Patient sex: M
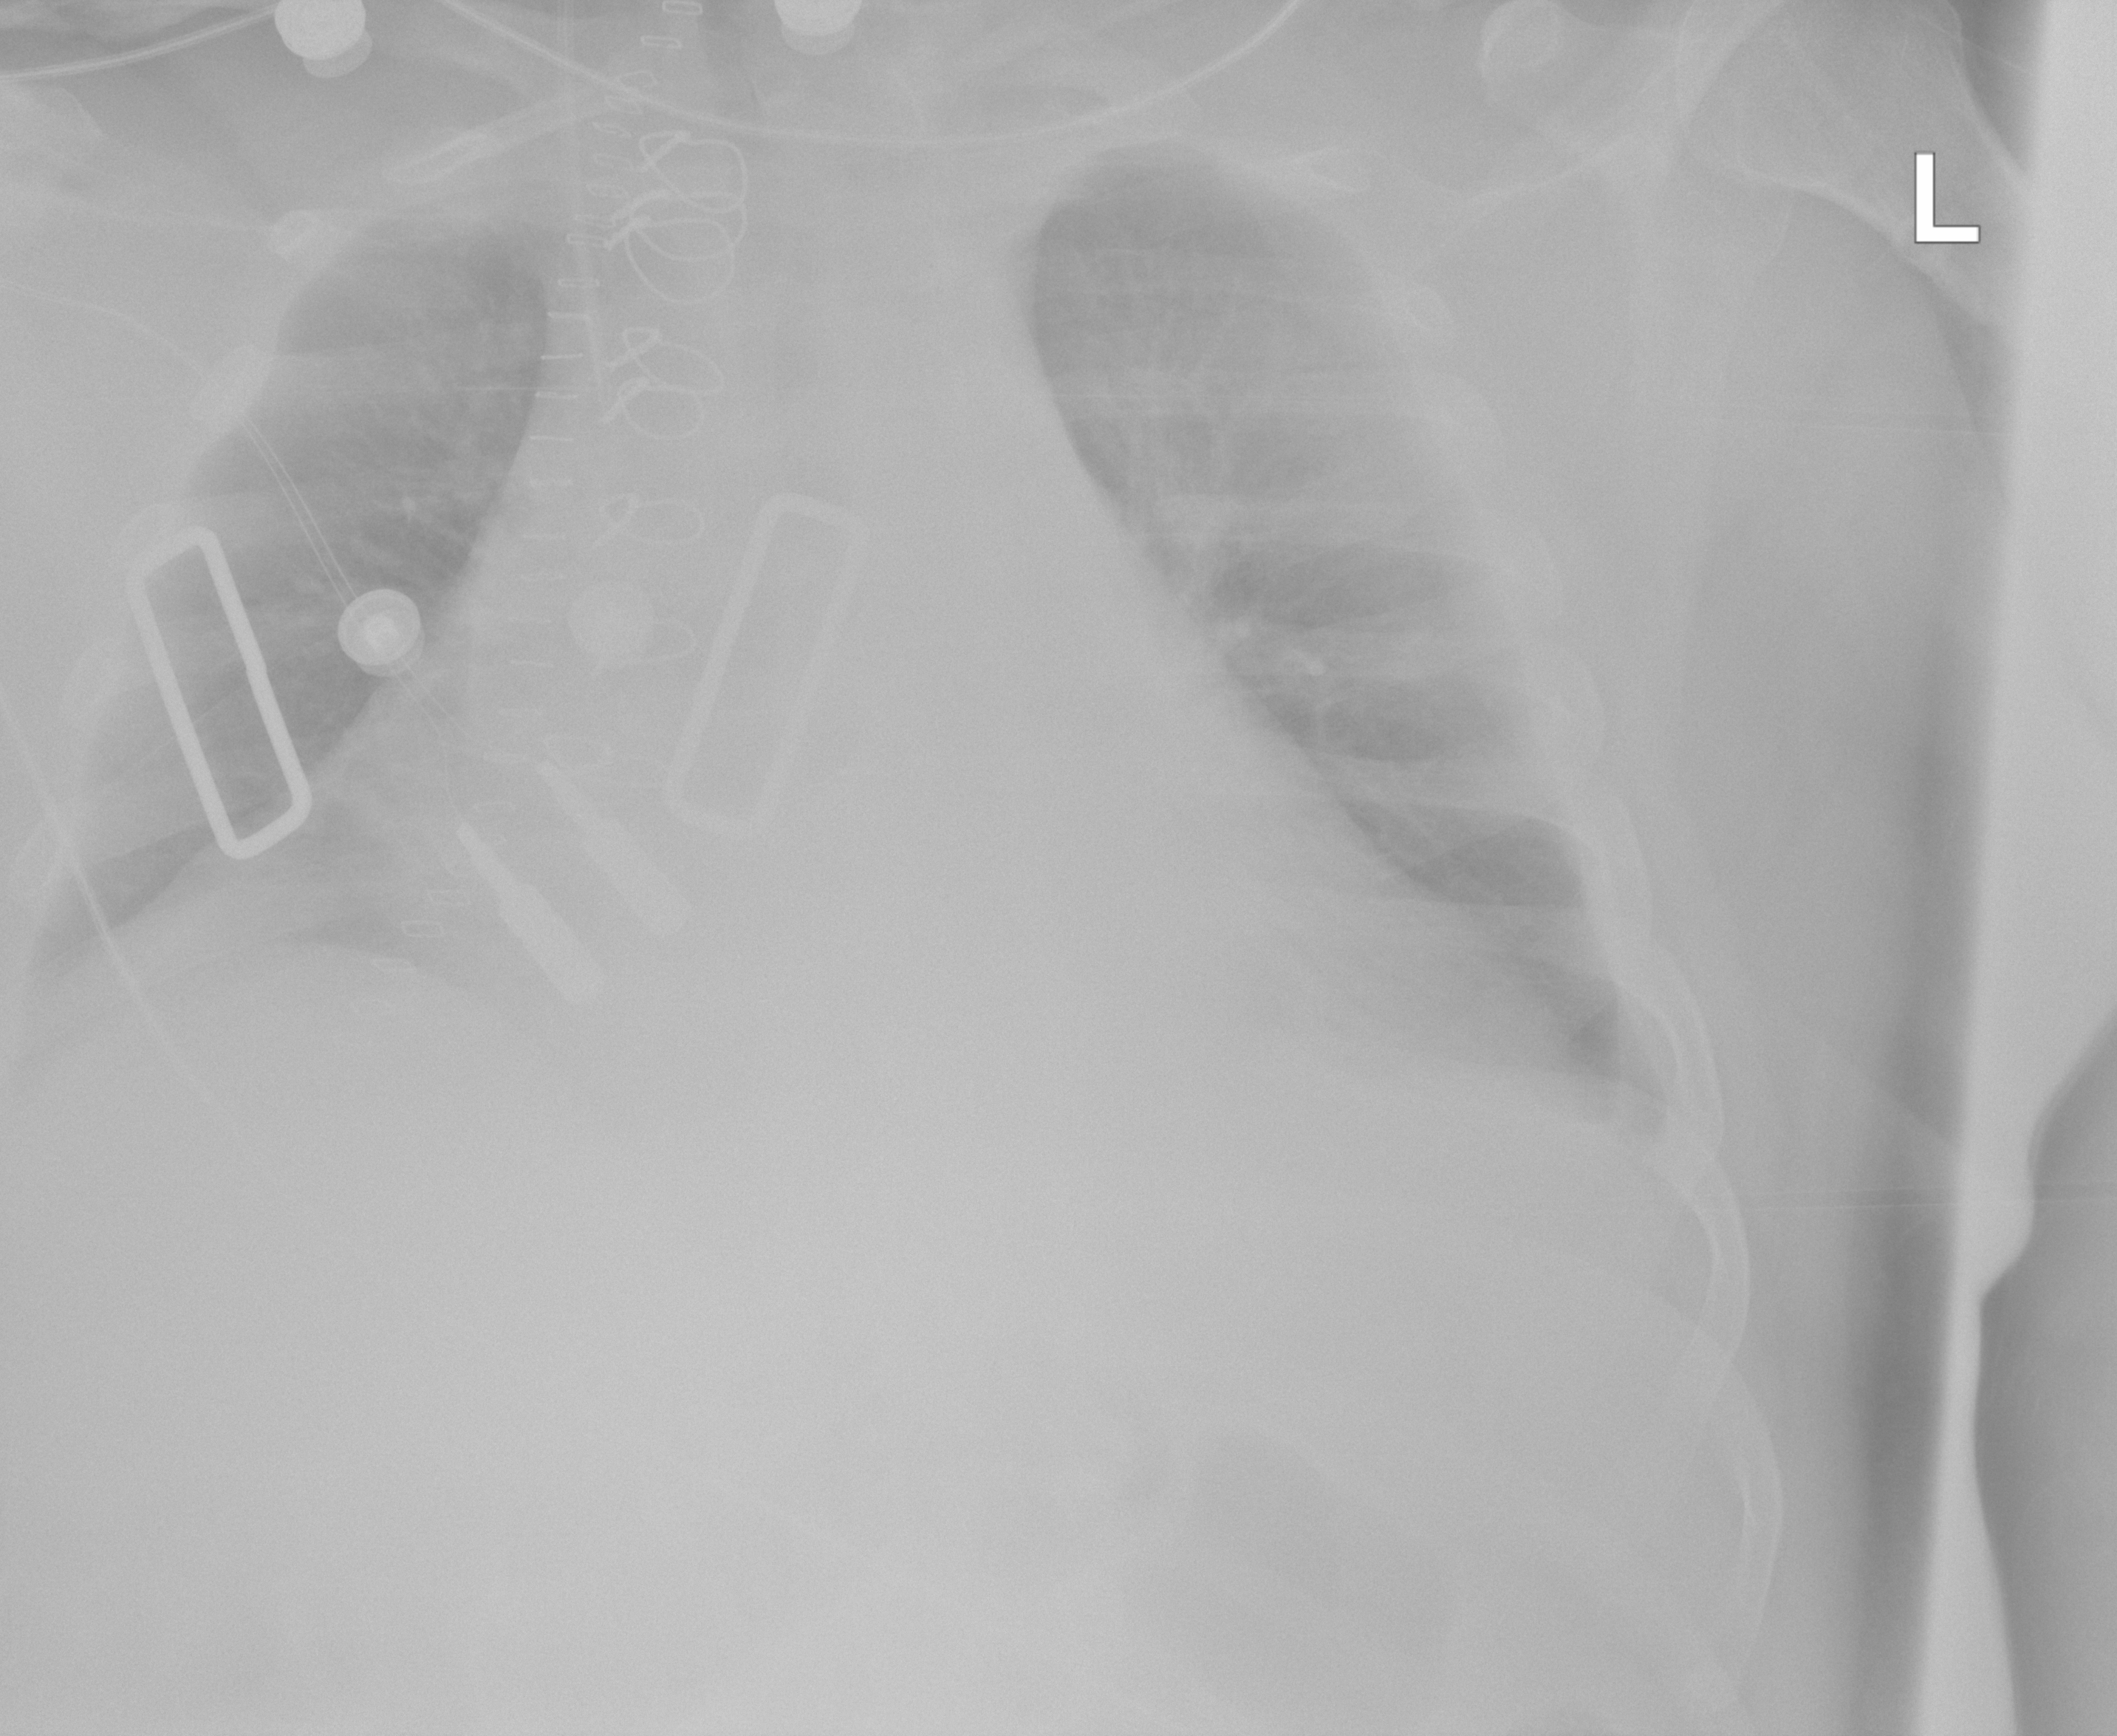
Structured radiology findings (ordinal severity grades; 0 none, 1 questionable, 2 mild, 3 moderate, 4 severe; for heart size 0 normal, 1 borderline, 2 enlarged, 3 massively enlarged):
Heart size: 2
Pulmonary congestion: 1
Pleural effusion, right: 0
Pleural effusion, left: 1
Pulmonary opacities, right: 0
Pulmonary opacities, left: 0
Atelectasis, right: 0
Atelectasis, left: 2